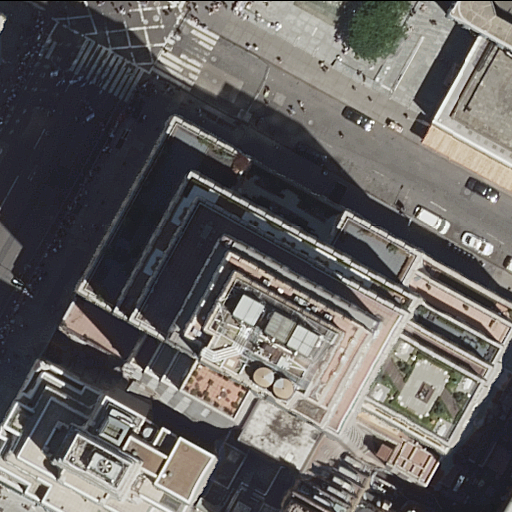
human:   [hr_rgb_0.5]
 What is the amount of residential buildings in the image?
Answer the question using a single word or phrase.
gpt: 9

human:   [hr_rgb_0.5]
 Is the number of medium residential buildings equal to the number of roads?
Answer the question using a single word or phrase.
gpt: no

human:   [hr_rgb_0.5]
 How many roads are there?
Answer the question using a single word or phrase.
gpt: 11

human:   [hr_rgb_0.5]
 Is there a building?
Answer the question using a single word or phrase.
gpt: yes

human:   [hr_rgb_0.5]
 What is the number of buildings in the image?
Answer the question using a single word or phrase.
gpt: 12

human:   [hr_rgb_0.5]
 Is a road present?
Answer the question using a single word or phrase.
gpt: yes

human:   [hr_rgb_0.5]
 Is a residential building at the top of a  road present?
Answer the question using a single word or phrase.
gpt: yes

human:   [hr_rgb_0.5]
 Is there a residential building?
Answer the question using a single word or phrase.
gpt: yes

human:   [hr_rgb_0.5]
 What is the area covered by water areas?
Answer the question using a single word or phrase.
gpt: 31m2

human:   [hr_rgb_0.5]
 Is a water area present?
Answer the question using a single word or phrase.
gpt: yes

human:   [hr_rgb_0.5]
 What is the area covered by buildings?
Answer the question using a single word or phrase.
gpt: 8131m2

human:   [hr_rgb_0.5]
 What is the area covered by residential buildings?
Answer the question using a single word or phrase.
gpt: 1934m2

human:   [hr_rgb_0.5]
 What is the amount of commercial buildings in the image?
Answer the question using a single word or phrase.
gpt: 3

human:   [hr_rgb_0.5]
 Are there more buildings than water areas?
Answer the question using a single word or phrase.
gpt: yes

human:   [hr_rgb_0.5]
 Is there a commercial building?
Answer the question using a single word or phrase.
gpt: yes

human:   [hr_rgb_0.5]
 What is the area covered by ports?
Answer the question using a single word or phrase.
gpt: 0m2

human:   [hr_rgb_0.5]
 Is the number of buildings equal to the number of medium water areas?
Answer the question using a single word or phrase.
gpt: no

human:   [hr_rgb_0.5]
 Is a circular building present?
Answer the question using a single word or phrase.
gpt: no

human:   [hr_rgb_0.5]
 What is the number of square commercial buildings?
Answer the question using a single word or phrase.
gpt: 0

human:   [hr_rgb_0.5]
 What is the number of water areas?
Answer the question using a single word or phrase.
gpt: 1

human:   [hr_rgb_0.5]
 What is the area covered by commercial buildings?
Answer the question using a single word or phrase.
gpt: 6196m2

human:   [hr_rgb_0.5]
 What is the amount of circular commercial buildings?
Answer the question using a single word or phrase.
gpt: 0

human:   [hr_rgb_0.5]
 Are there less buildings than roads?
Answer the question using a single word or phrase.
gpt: no

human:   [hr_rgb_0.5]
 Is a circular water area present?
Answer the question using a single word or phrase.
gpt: no

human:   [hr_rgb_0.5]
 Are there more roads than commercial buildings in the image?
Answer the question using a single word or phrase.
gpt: yes

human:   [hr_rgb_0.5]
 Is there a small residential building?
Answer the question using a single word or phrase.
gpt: yes

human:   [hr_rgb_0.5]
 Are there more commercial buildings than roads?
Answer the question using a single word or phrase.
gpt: no

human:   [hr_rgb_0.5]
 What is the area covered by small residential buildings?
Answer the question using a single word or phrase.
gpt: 103m2

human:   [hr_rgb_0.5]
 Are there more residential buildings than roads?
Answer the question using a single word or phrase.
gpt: no

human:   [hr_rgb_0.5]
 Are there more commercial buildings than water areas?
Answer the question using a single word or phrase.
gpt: yes

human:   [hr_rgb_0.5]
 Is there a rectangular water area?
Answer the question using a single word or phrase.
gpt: yes

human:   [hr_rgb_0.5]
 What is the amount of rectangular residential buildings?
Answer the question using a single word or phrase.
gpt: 9

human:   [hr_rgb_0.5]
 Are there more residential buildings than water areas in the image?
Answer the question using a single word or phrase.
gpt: yes

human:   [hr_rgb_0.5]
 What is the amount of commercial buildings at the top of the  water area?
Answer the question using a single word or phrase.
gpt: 0

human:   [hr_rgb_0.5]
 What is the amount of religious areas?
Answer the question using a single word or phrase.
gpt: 0

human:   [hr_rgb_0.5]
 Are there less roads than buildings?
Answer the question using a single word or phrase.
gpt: yes

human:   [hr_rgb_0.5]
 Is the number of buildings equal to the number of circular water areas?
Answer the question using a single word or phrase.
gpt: no

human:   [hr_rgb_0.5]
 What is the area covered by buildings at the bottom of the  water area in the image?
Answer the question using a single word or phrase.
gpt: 1948m2

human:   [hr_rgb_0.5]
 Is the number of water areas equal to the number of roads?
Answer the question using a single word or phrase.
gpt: no

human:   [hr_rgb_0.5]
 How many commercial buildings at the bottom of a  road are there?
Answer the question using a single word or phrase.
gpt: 2

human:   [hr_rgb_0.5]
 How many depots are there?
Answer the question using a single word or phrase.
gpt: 0

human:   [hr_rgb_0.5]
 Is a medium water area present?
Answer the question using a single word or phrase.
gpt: no

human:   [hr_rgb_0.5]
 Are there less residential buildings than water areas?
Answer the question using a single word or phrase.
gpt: no

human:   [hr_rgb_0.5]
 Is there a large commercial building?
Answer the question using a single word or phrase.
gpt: yes

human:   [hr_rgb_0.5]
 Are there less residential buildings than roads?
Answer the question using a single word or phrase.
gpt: yes

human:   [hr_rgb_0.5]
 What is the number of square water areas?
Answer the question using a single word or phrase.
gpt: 0

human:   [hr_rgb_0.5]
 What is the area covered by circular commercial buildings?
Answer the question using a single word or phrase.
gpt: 0m2

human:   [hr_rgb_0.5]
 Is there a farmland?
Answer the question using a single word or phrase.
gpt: no

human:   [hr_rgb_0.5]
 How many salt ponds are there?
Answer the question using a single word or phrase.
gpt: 0

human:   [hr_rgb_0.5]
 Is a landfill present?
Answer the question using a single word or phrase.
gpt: no

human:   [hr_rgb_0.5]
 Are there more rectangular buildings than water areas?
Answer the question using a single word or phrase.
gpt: yes

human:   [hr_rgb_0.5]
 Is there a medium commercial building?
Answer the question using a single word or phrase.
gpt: no

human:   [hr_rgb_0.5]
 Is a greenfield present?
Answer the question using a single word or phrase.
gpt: no

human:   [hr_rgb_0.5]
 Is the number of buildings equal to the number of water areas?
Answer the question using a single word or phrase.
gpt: no

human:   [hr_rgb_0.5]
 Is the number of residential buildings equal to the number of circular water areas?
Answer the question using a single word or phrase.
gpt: no

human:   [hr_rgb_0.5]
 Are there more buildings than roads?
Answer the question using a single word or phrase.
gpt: yes

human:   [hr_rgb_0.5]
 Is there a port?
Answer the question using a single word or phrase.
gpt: no

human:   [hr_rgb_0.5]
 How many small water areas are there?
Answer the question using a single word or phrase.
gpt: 1

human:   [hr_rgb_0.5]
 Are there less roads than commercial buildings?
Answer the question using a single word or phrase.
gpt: no

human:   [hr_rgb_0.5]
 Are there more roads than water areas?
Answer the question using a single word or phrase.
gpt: yes

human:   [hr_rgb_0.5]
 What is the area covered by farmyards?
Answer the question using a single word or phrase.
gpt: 0m2

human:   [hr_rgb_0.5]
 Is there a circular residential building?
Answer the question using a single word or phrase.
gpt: no

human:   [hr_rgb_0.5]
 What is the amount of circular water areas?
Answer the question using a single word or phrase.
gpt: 0

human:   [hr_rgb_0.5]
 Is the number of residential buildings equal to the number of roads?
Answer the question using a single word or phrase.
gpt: no